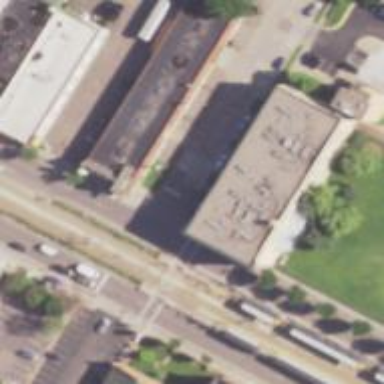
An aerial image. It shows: Commercial building.